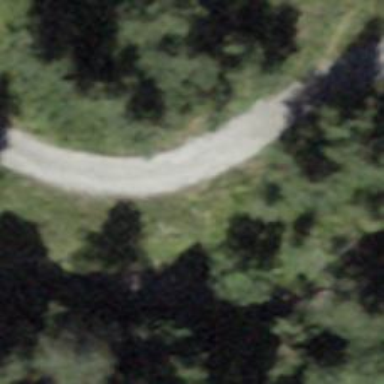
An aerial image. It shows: Designated golf cart path along service road.